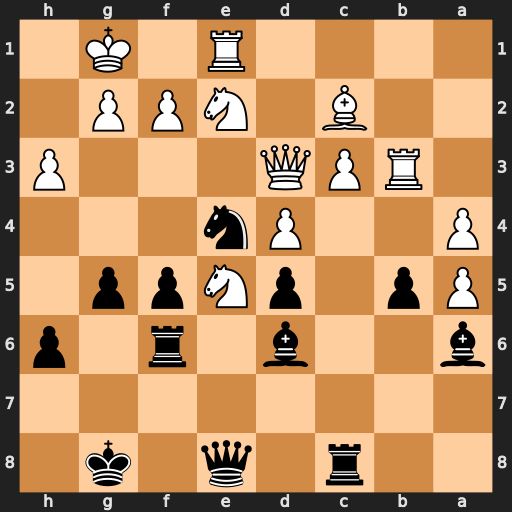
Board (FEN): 2r1q1k1/8/b2b1r1p/Pp1pNpp1/P2Pn3/1RPQ3P/2B1NPP1/4R1K1
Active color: b
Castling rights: -
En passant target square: -
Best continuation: bxa4 Qxa6 axb3